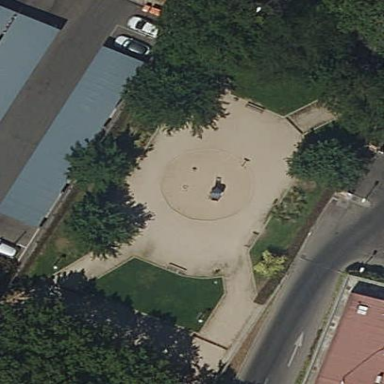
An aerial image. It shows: Park.